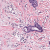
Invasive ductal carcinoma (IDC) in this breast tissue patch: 1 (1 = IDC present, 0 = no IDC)